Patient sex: F
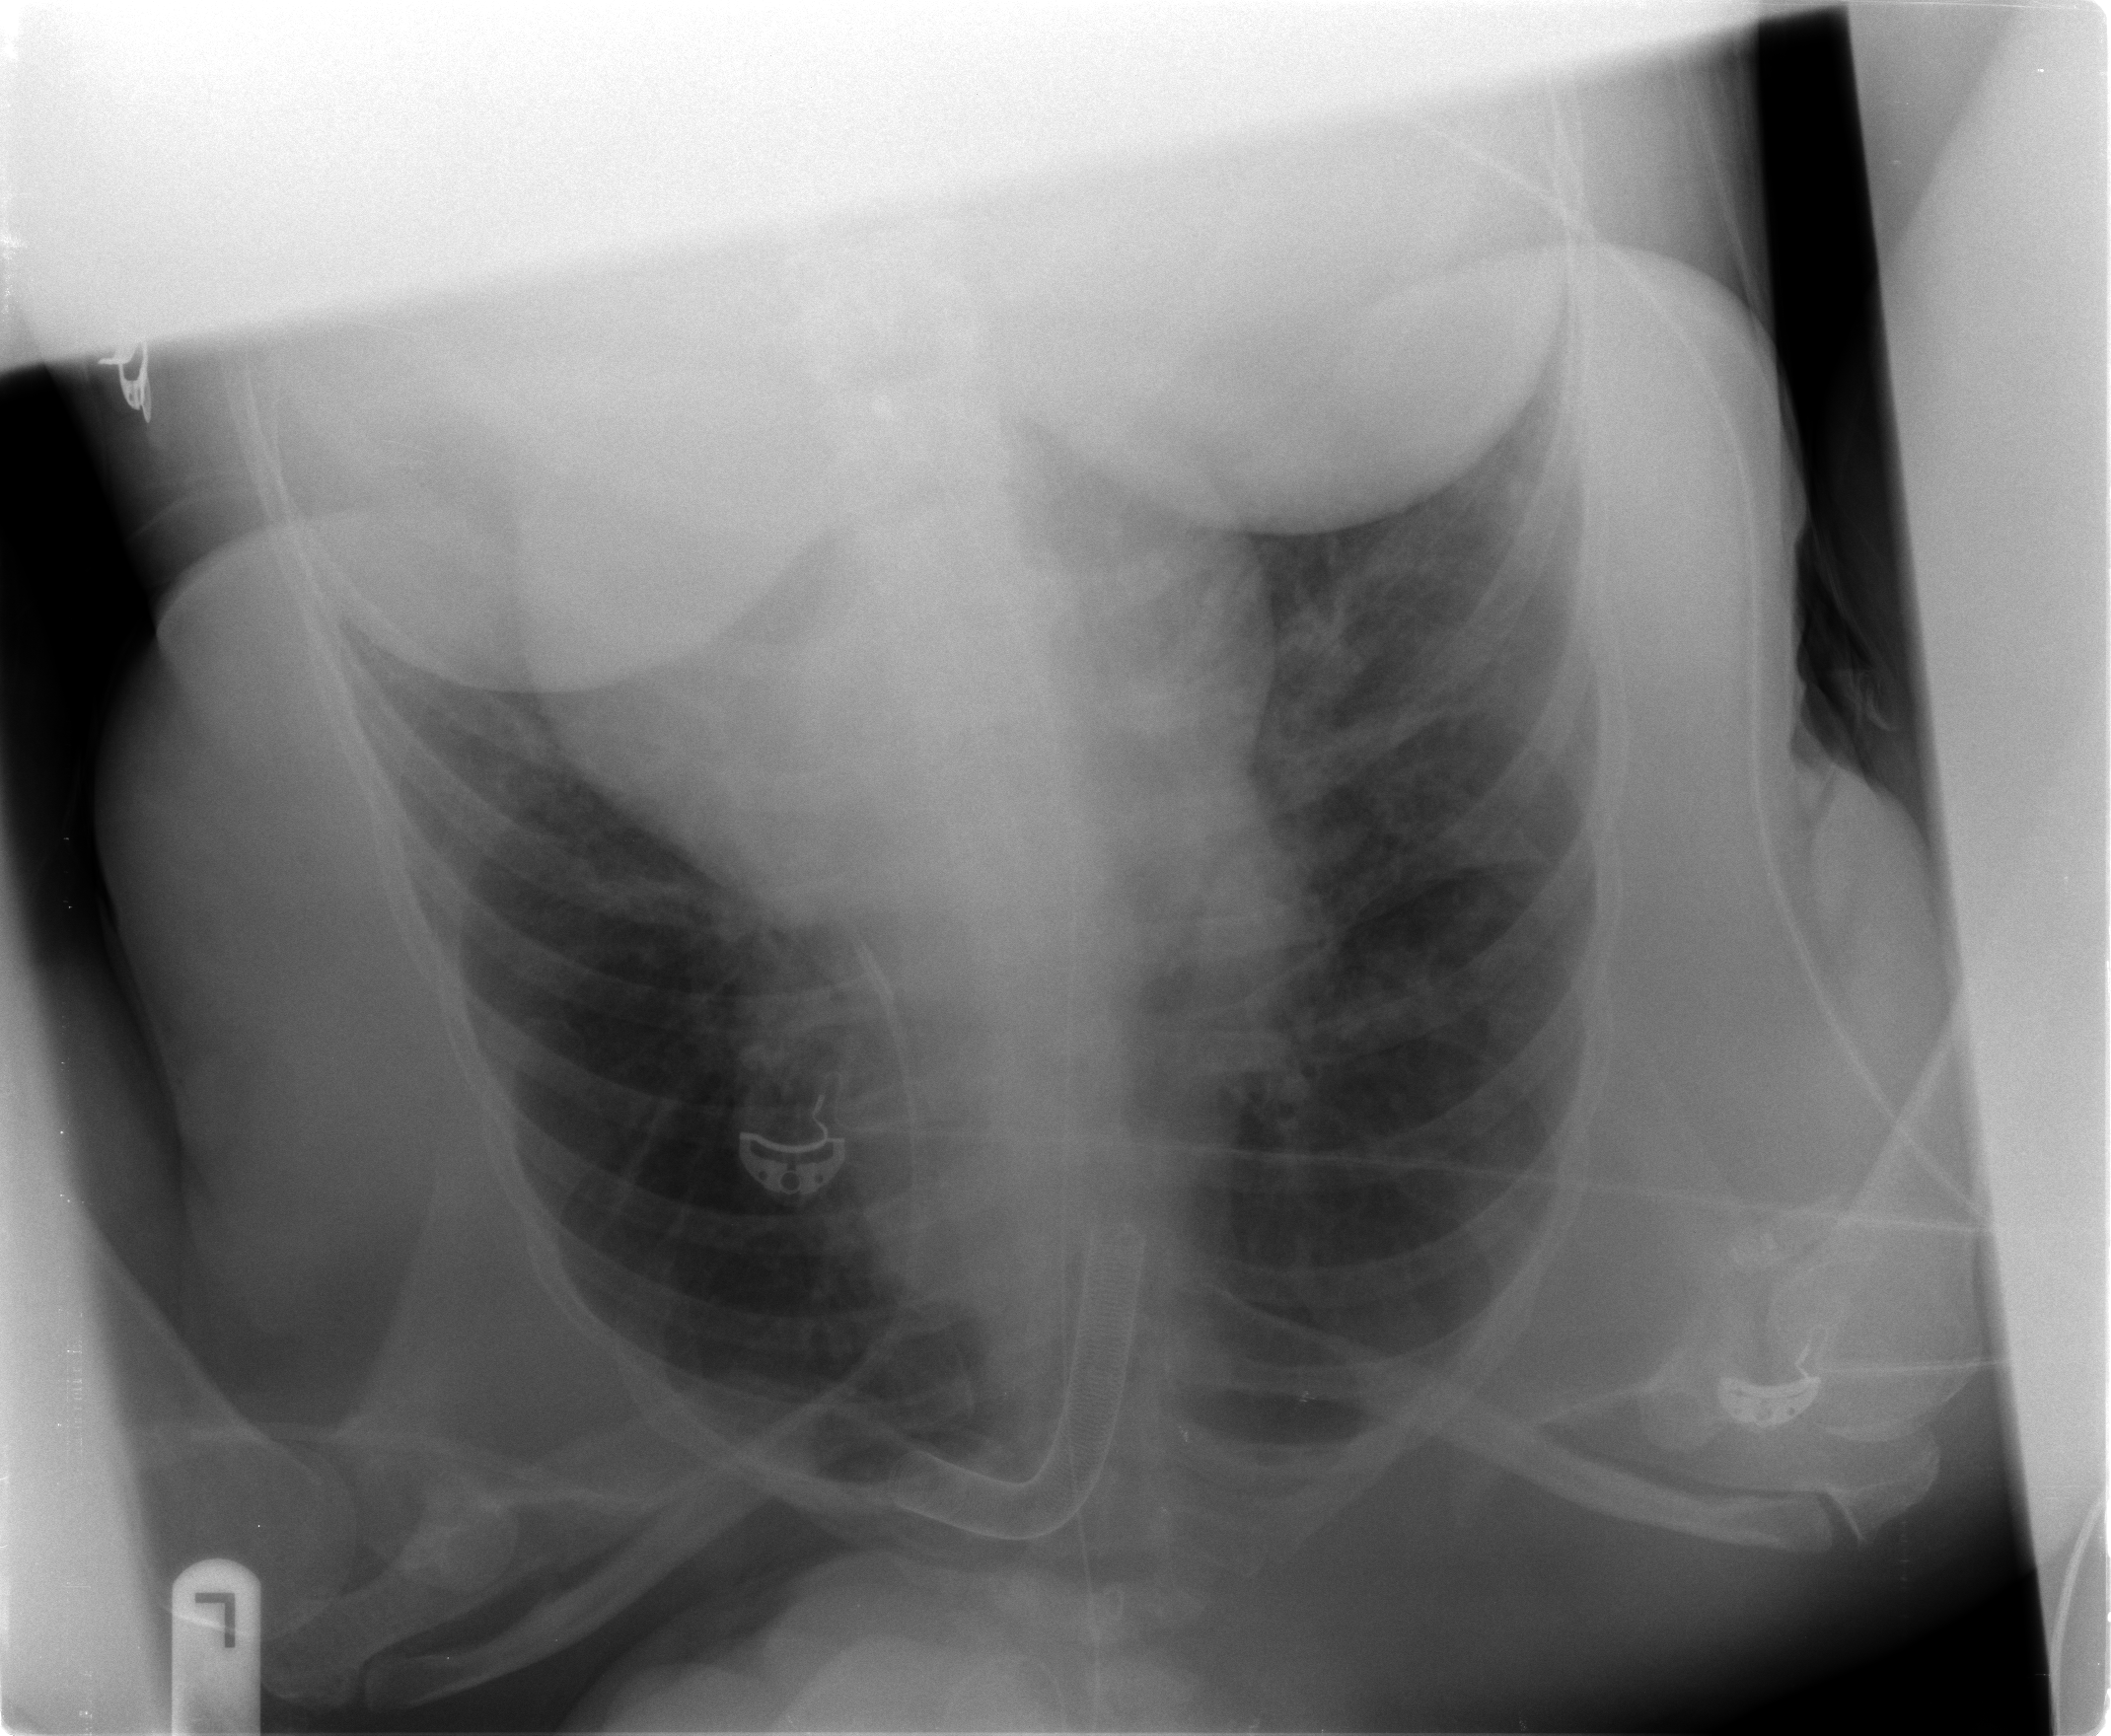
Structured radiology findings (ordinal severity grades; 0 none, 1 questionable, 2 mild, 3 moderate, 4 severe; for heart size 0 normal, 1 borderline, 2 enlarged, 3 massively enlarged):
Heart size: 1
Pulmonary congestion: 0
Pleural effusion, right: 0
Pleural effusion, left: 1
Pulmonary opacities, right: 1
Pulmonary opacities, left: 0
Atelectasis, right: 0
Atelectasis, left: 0